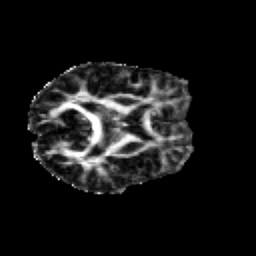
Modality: FA
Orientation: axial
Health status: healthy
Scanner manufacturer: siemens
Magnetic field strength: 3 T
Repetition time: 12 s
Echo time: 0.092 s